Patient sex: F
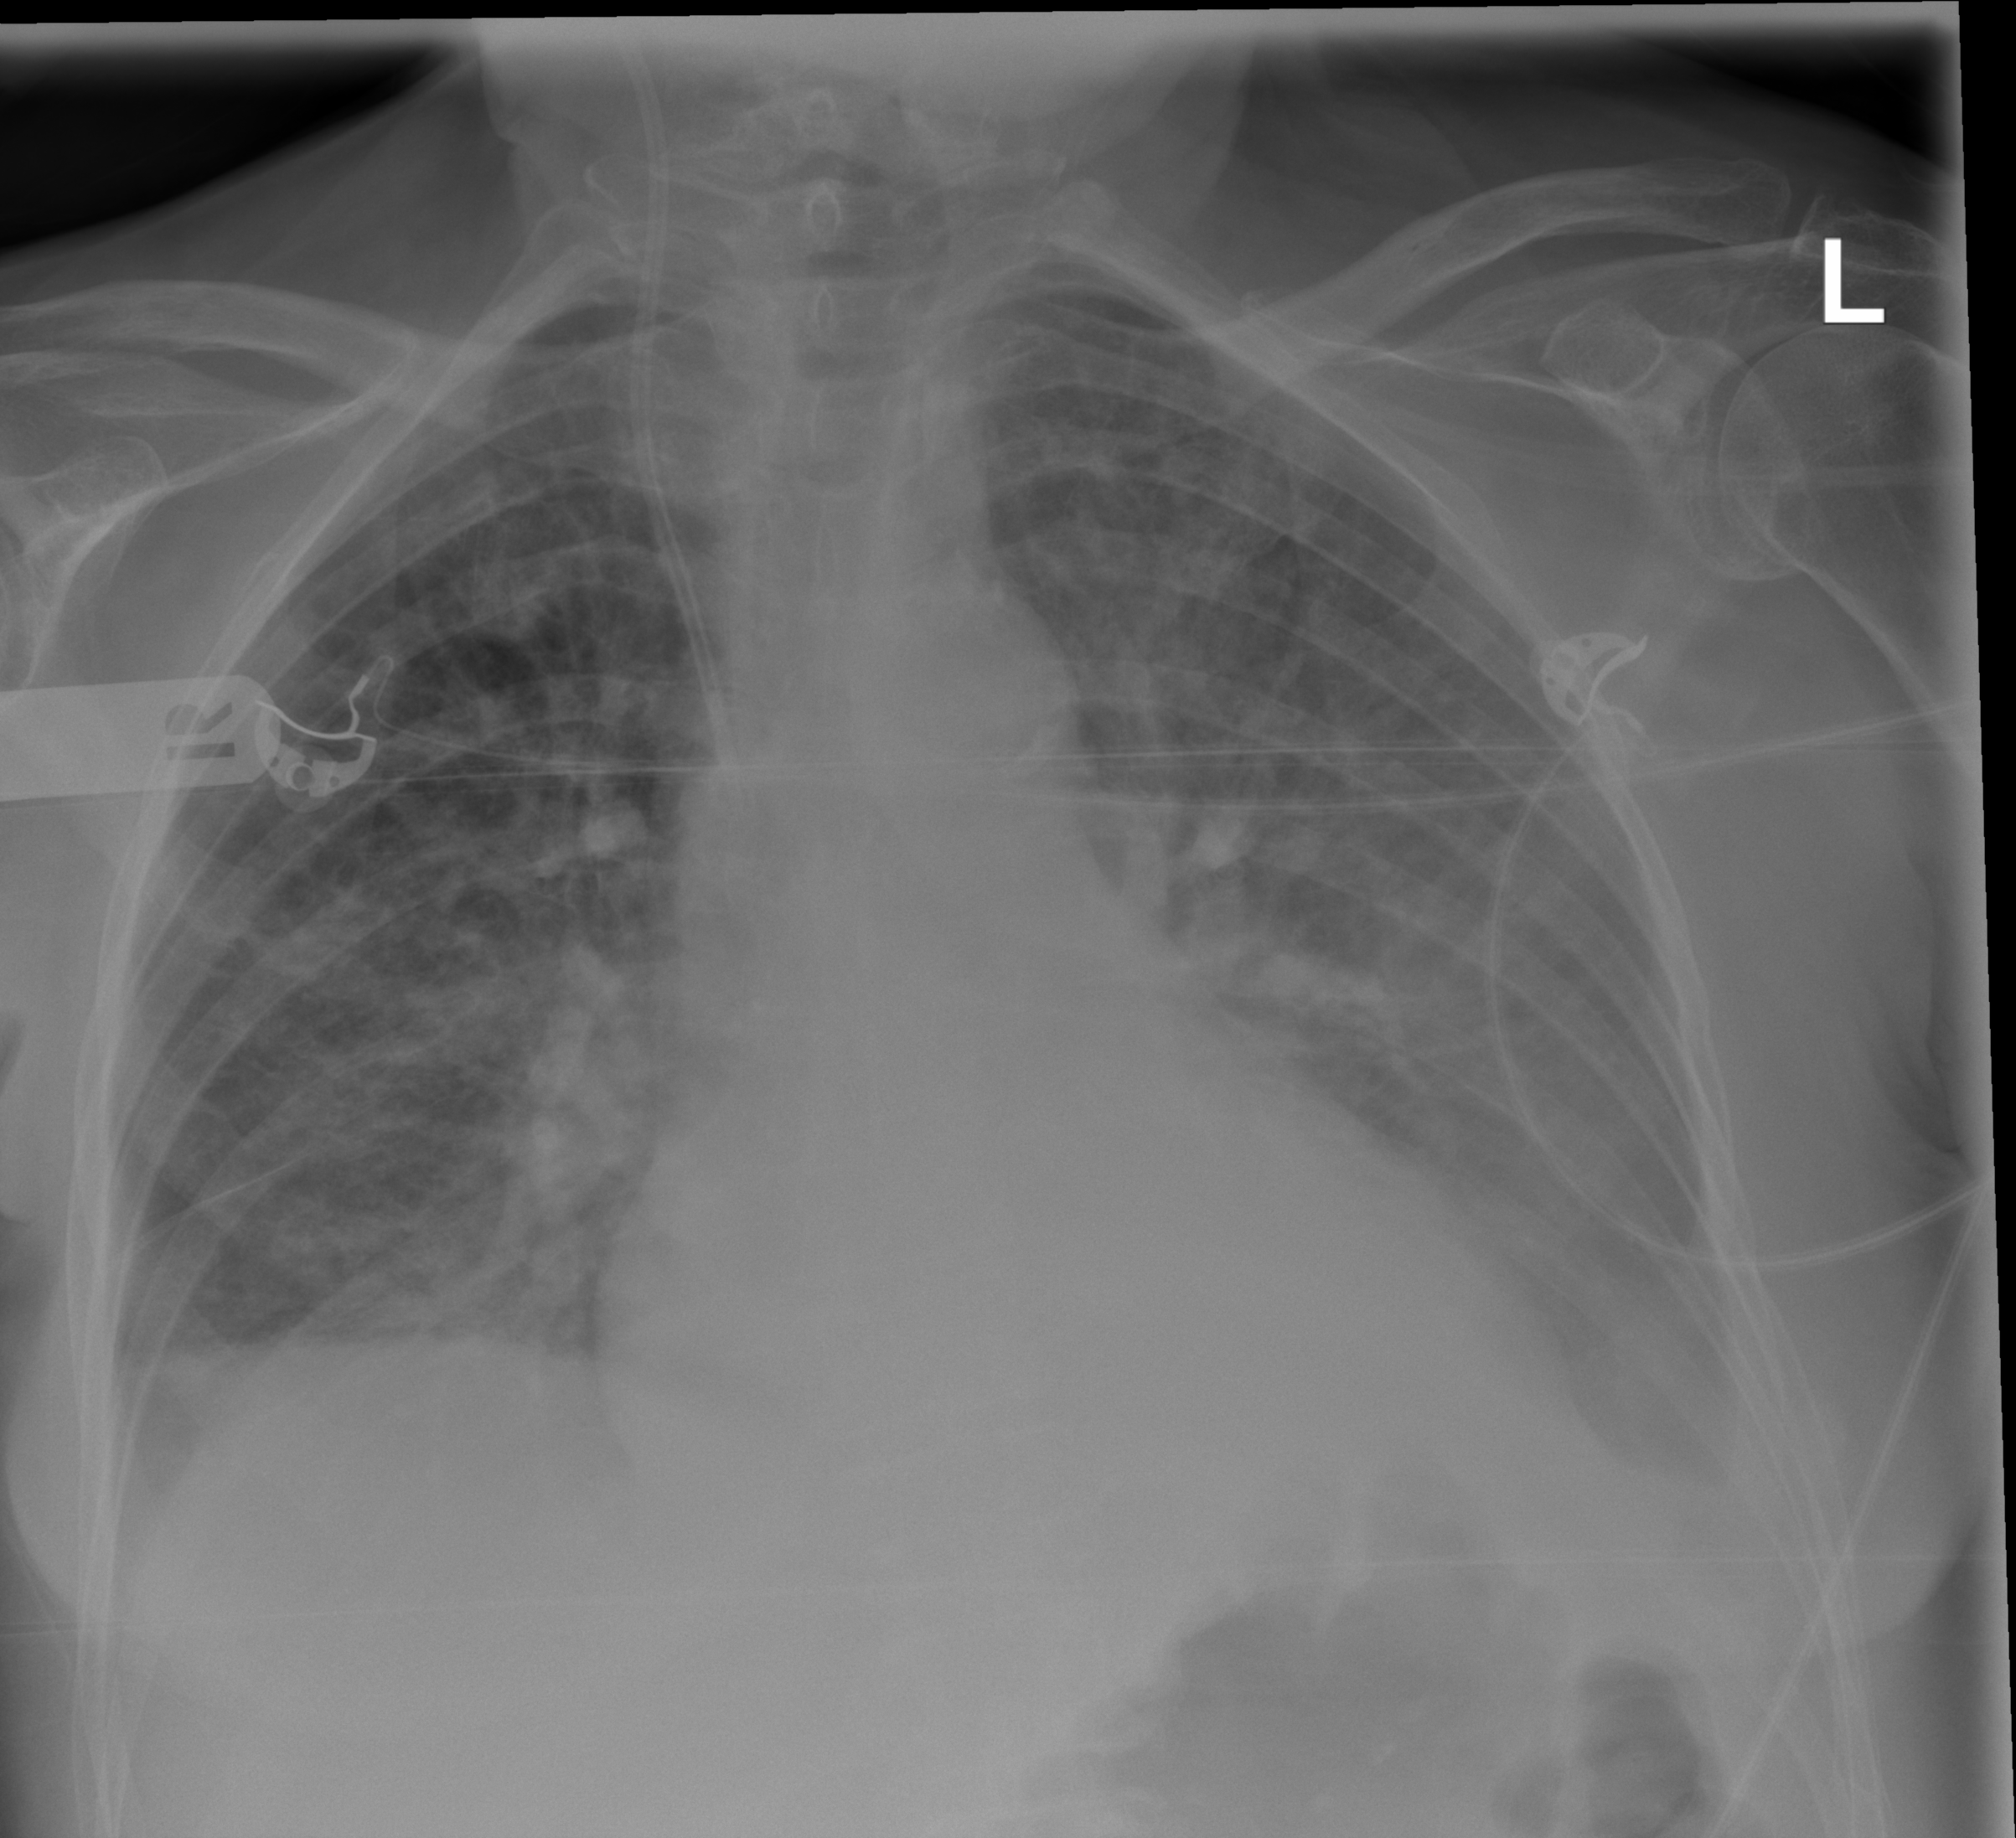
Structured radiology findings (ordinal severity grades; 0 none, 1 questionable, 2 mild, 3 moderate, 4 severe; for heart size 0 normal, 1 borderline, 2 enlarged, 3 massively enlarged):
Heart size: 2
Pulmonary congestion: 2
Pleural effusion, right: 2
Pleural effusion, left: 3
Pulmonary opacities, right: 2
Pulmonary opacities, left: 2
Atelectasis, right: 2
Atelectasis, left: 2